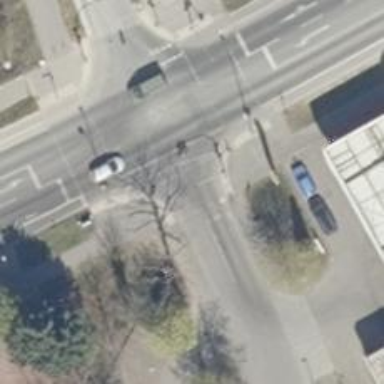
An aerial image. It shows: Crossing with traffic signals and pedestrian island.